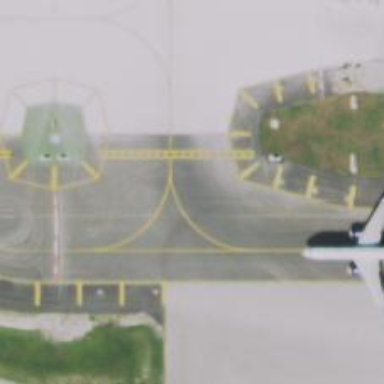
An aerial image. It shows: View of taxiway at the airport.